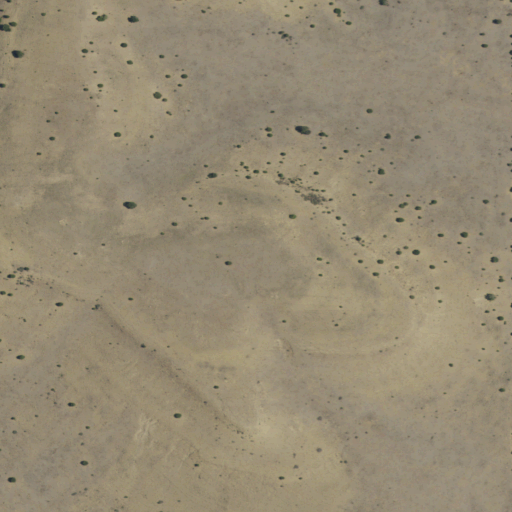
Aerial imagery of mountain in New Mexico named Pinon Hills containing grassland and shrub